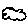
Label: cloud